Field crop: tomato
Growth stage: 2
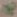
Species: solanum